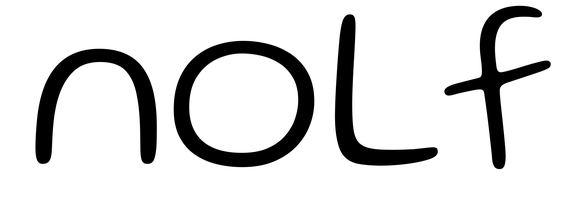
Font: Gluten_ExtraLight